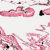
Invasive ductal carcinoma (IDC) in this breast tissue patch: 0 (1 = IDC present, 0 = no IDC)